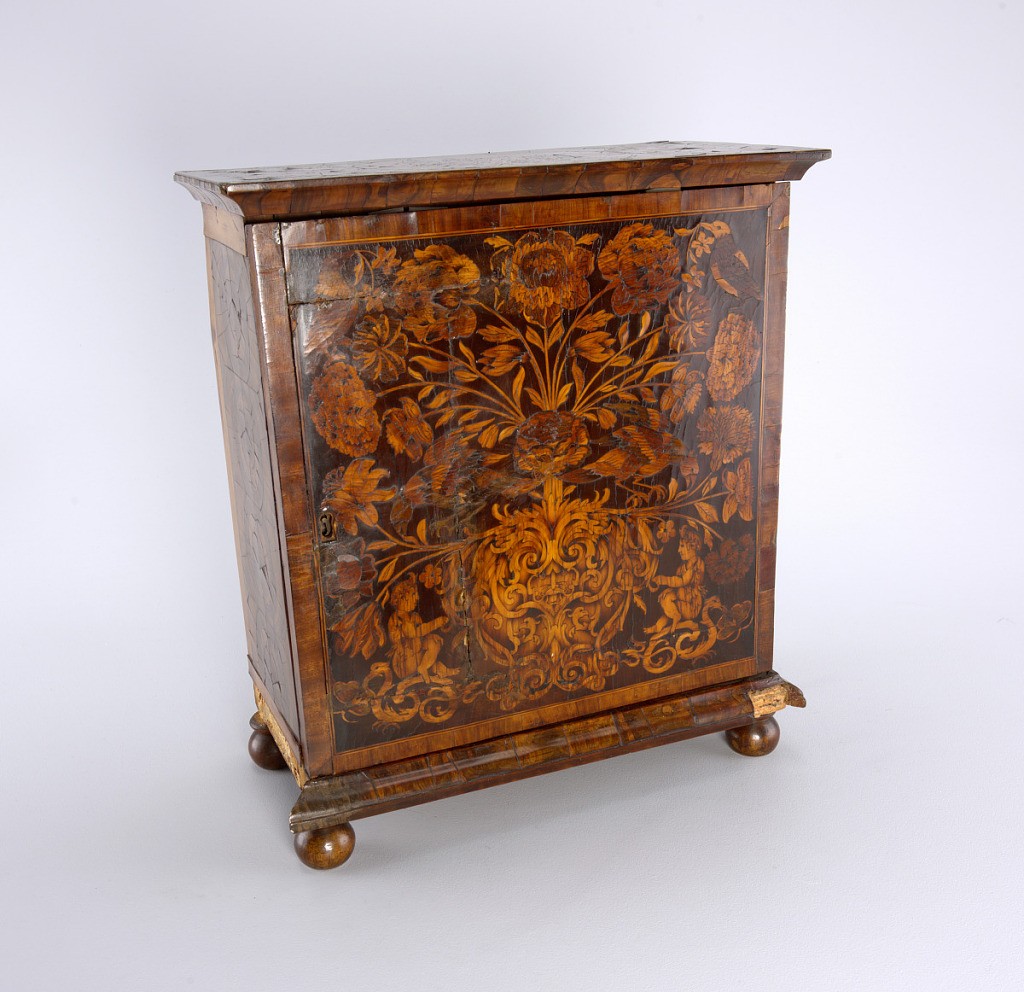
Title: Specimen Chest
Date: ca. 1690
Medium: wood
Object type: Chest
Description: Spice Box